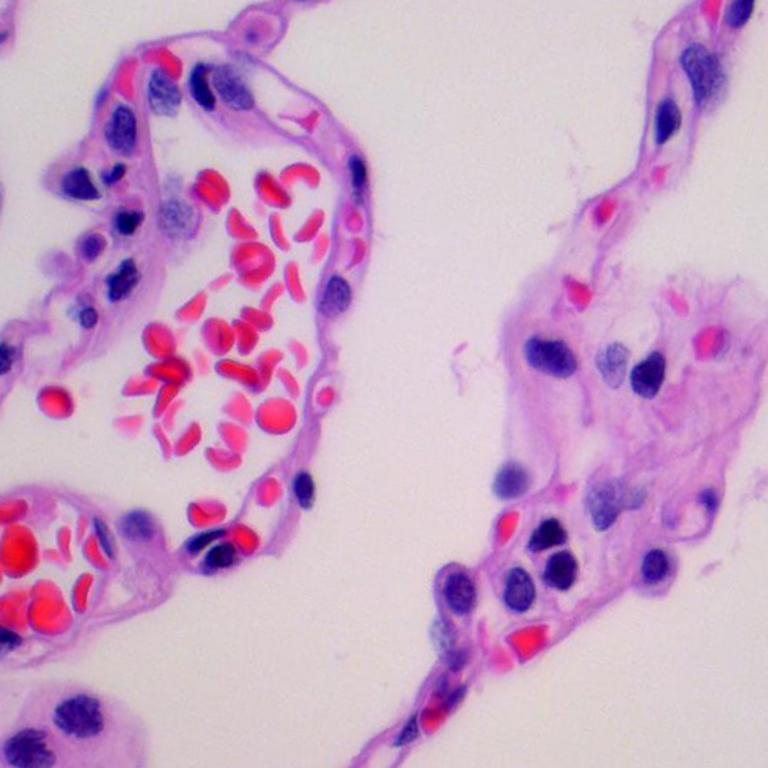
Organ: lung
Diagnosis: benign